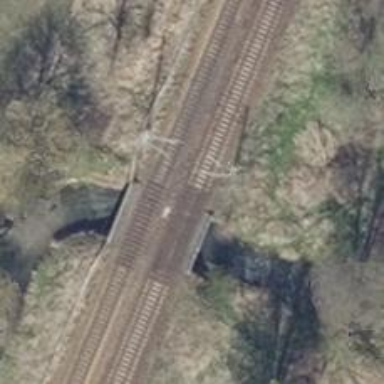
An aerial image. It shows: Bridge over railway with electrified contact lines.